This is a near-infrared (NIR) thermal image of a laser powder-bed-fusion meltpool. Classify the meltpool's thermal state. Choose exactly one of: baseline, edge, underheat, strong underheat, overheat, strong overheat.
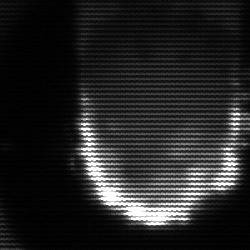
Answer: baseline